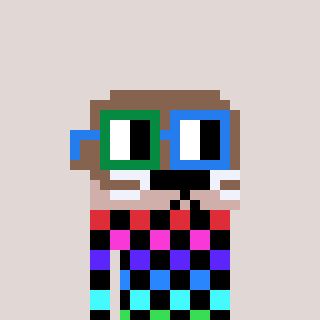
a pixel art character with square green and blue glasses, a otter-shaped head and a slimegreen-colored body on a warm background